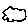
Label: cloud